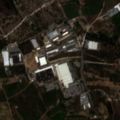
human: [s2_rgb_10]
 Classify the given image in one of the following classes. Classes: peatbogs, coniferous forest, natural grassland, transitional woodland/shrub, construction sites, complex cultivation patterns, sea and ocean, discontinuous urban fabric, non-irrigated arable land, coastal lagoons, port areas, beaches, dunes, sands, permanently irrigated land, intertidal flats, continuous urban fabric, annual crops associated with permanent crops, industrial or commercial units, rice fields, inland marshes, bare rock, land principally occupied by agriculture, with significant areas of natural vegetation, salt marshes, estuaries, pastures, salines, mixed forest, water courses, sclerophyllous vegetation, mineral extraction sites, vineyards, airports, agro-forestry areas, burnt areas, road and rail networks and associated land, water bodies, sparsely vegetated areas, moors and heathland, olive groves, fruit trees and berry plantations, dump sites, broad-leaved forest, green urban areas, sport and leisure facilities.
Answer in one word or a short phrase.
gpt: continuous urban fabric